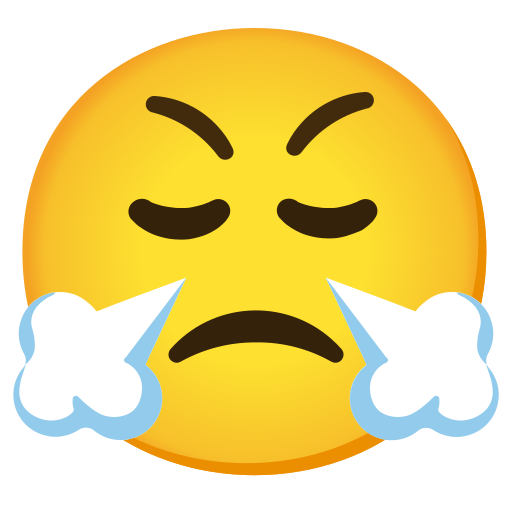
Emoji: 😤